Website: walmart
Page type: delivery-shipping
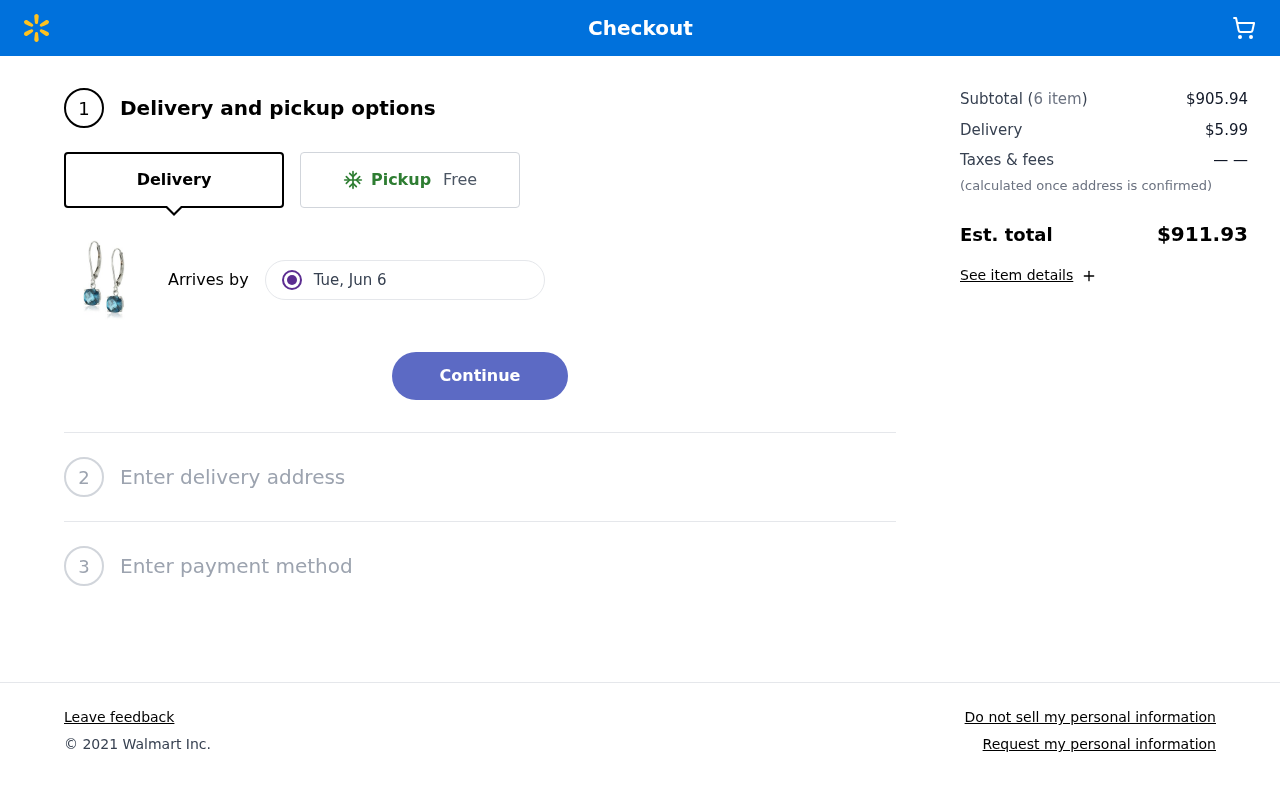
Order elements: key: ORDER_DELIVERY_DATE
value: Tue, Jun 6
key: ORDER_NUM_ITEMS
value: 6 item
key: ORDER_SUBTOTAL
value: $905.94
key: ORDER_SHIPPING_COST
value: $5.99
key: ORDER_TOTAL
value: $911.93